Question: I am developing a taskbar for the 2nd screen(something like displayfusion).
However, I'm having difficulty at getting the right average color from the icon. For example Google Chrome/ When I hover it on the main taskbar it backgrounds turns yellow. With my code it turns orange/red.
This is what it looks now:

How can I get the right dominant/average color?
I use this code to calculate the average color:
'''
public static Color getDominantColor(Bitmap bmp)
{
//Used for tally
int r = 0;
int g = 0;
int b = 0;
int total = 0;
for (int x = 0; x < bmp.Width; x++)
{
for (int y = 0; y < bmp.Height; y++)
{
Color clr = bmp.GetPixel(x, y);
r += clr.R;
g += clr.G;
b += clr.B;
total++;
}
}
//Calculate average
r /= total;
g /= total;
b /= total;
return Color.FromArgb(r, g, b);
}
'''
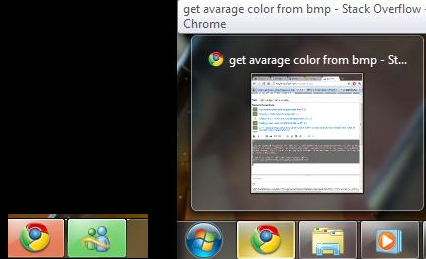
Answer: The average color is not neccessarily the color most used. I recommend calculating the HUE of pixels which have saturation over a certain threshold, and use an array to create a histogram of the image. (How many times a certain hue value was used).
Then smooth the histogram (calculate local average values with both neighbours), then get the place where this smoothed histogram takes the maximal value.
You can get HSL values with:
'''
Color.GetHue
Color.GetSaturation
Color.GetBrightness
'''